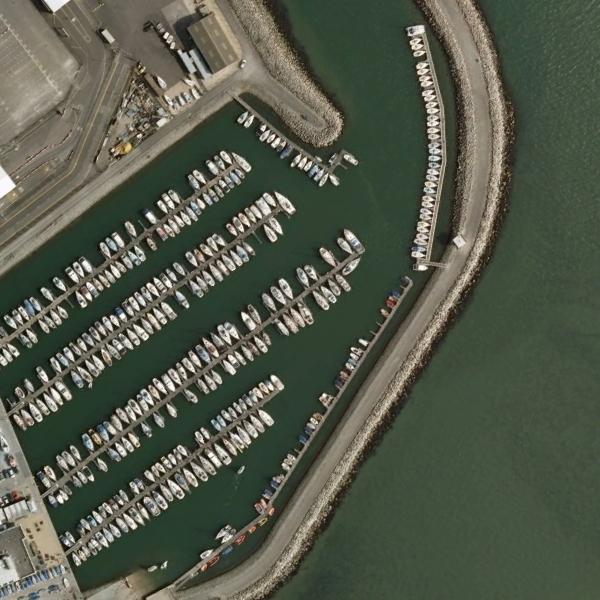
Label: Port